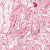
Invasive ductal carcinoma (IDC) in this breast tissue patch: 0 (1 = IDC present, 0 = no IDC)